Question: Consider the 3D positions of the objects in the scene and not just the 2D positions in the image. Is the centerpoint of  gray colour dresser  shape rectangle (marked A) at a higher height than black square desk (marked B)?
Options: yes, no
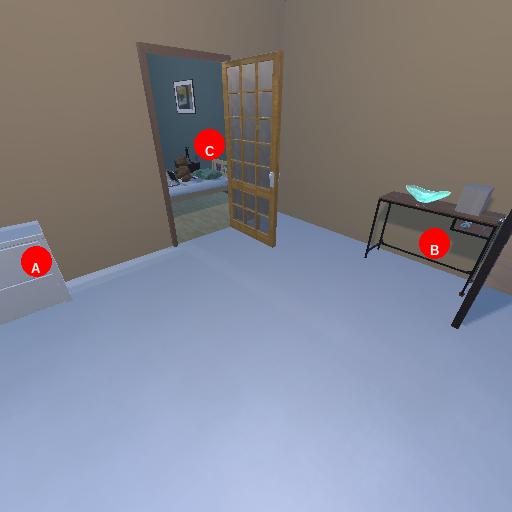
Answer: yes